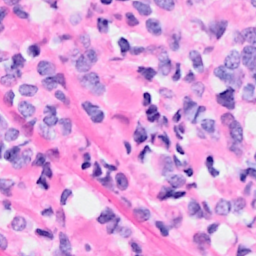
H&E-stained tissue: Breast